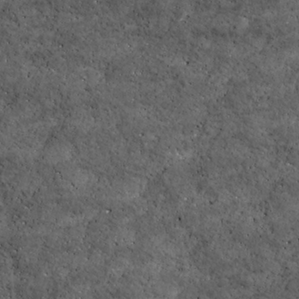
Label: non_frost